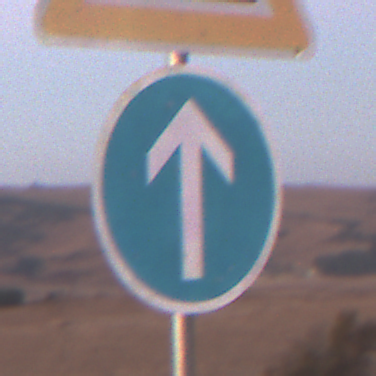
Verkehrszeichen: VorgeschriebeneFahrtrichtungGeradeaus
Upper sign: Arbeitsstelle
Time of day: SunriseSunset
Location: Outdoor (Nature)
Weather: PartlyCloudy
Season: NotSpecified
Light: Natural